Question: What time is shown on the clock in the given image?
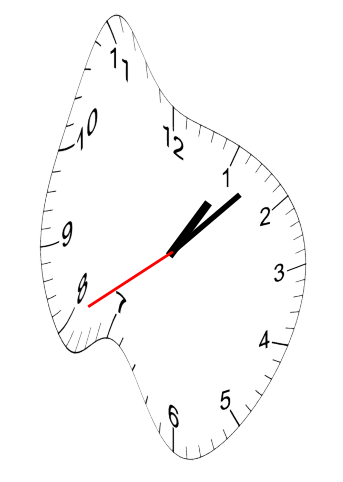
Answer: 01:07:40